Question: <URL> which . Any idea how to solve it?
It's fine in all other desktop browsers.

CSS
'''
#banner-inner { height: 270px; margin: 0 auto; position: relative; width: 954px;}
.cloud-bottom { position: absolute; background: url(images/clouds_dark.png) repeat-x 0 bottom ; z-index: 1; width:100%;height:111px;bottom:0}
.cloud-top { position: absolute; background: url(images/clouds_light.png) repeat-x 0 bottom ; z-index: 4;width:100%;height:111px;bottom:0}
'''
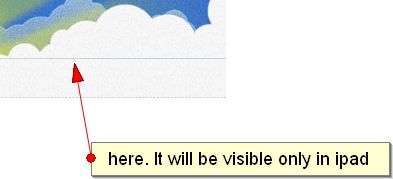
Answer: This seems to be a bug of the WebKit rendering engine on the iPad, when the page scale factor is less than 1.0. If you keep the page scale factor above 1.0, then the pixel gap does not show up. This can be done with a meta tag:
'''
<meta name="viewport" content="initial-scale=1.0, maximum-scale=1.0, minimum-scale=1.0, user-scalable=no, width=device-width">
'''
I also found a simple page that demonstrate a similar issue (a rendering glitch on iPad only):
- <URL>
In the past, there have been a number of bugs reported for rounding issues in the WebKit engine:
- <URL>